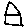
Label: house